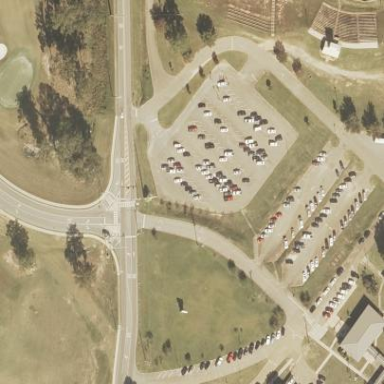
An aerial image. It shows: Parking area.